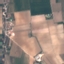
Land use / land cover: PermanentCrop